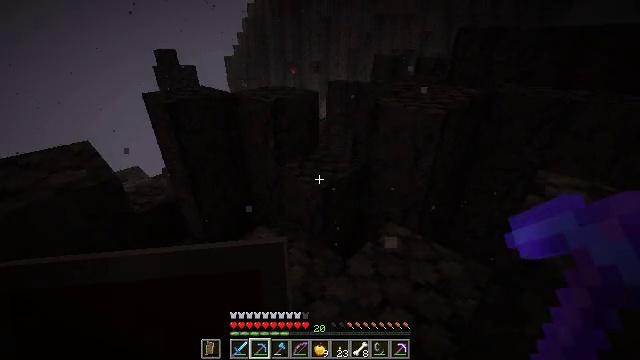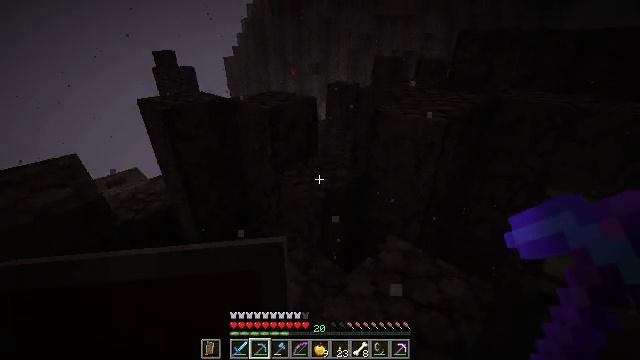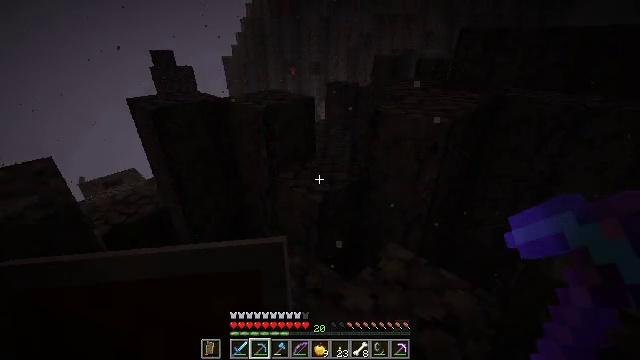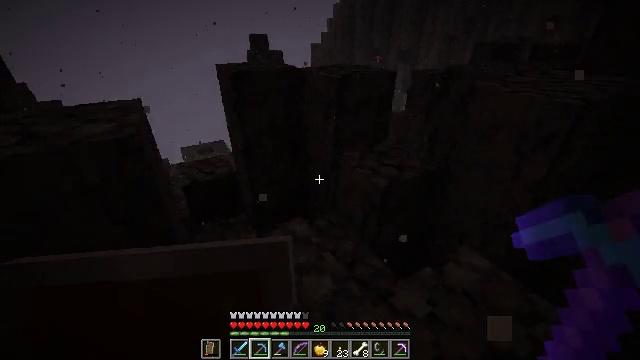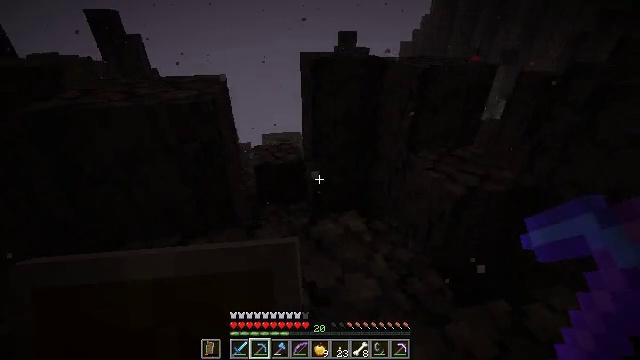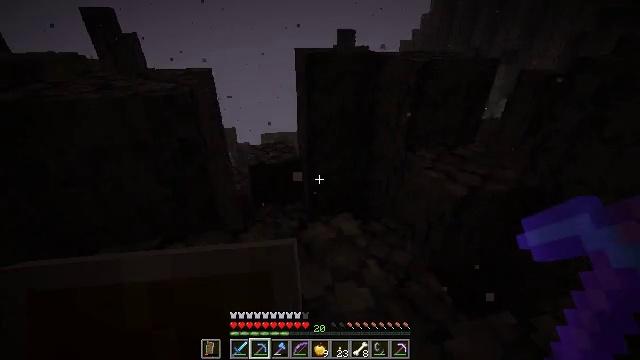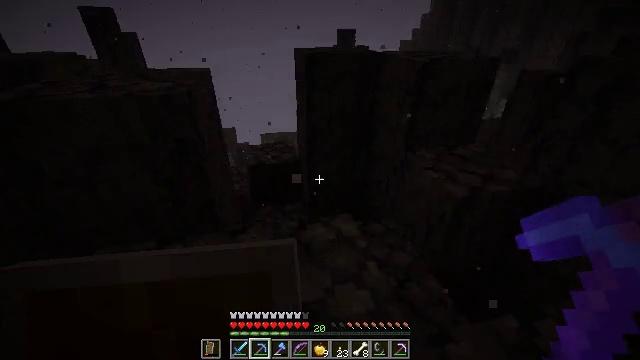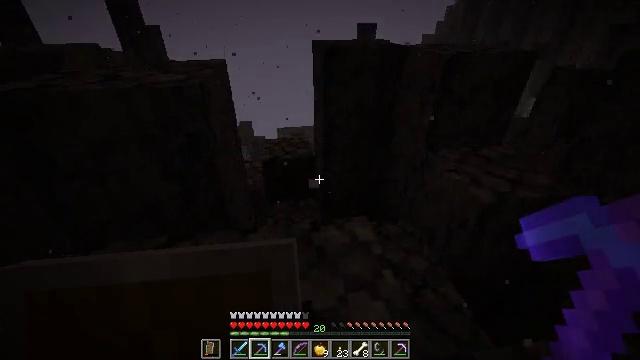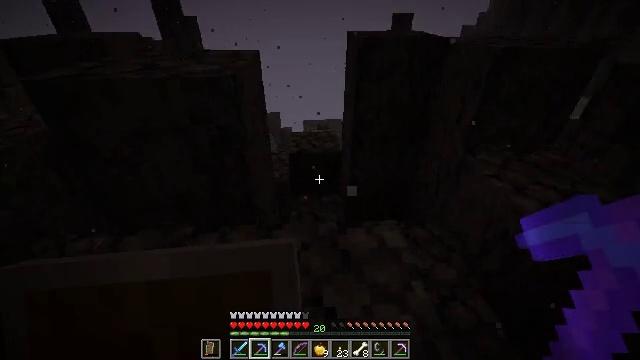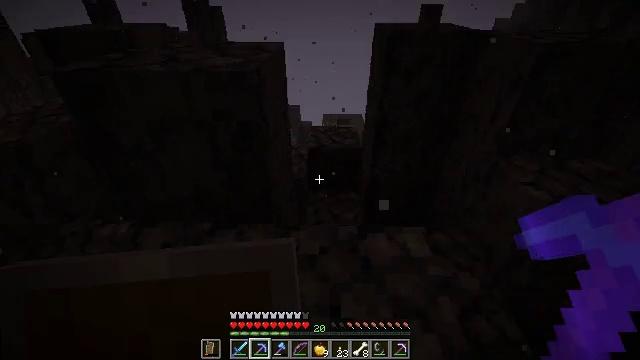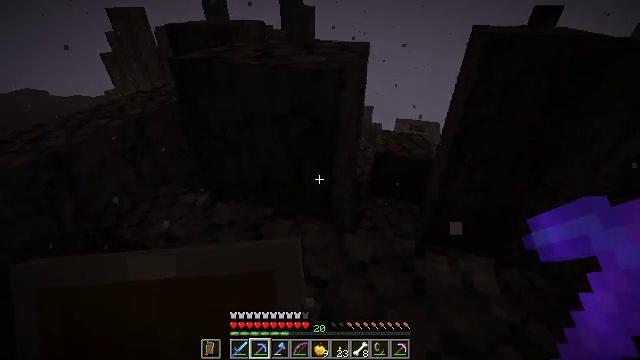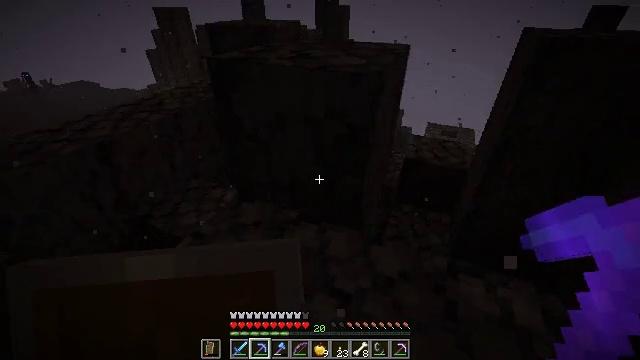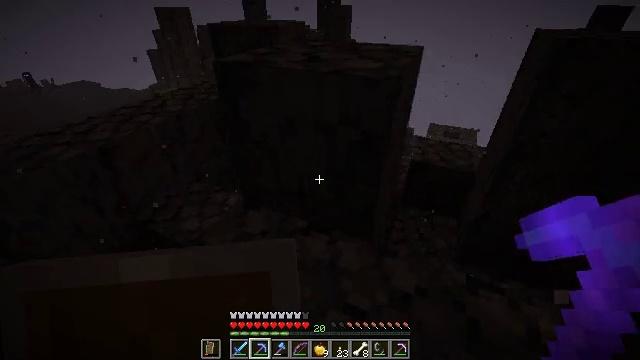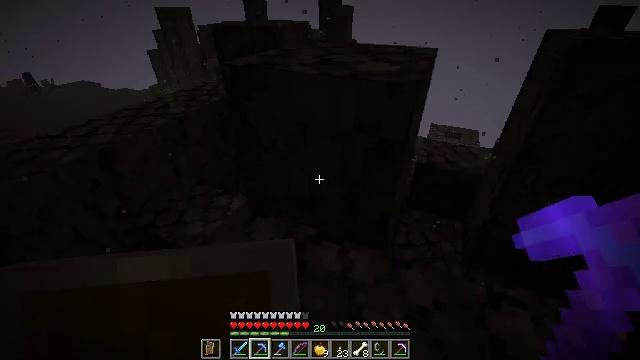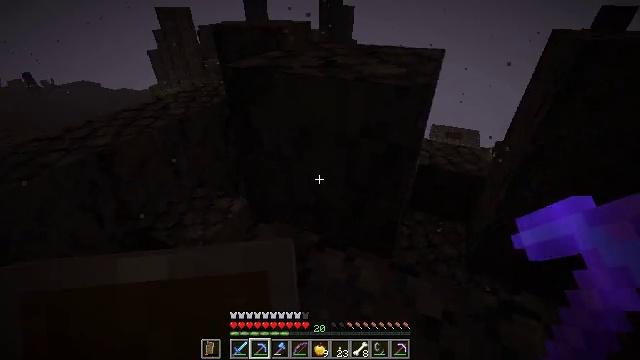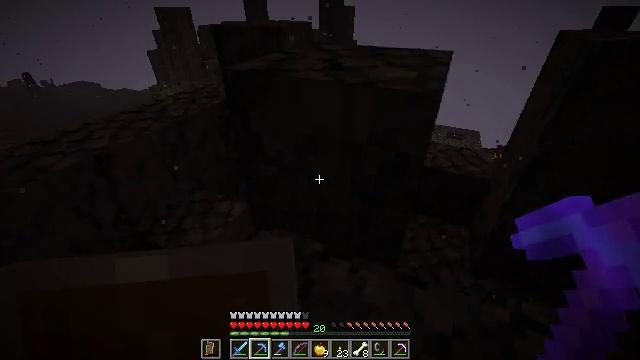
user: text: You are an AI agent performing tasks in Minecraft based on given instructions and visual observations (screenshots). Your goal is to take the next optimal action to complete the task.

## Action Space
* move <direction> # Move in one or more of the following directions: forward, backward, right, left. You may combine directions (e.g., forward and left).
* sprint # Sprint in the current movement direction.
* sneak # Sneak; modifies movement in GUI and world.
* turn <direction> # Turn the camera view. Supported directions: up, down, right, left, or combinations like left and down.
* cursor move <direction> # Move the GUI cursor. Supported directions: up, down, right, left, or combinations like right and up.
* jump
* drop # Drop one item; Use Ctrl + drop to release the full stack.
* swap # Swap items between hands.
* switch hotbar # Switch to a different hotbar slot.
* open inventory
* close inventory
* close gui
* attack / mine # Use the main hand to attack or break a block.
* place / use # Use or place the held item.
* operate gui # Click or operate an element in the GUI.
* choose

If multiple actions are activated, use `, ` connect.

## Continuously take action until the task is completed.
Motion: motion action
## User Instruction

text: Hunt the magma cube.
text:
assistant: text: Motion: move forward and move right, jump
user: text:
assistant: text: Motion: move forward and move right, sneak
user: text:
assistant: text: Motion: move forward and move right, sneak, turn left and down
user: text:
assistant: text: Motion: move forward, sneak, turn left
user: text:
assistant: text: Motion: move forward and move left, sneak
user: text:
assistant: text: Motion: move forward and move left, sneak
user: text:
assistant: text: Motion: move forward and move left, sneak, turn left and down
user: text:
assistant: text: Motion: move forward and move left, sneak, turn left and down
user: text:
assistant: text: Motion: move forward, sneak, turn left and down
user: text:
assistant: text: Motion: move forward and move left, sneak, turn left
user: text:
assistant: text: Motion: move forward and move left, sneak, turn left
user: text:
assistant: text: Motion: move forward and move left, sneak
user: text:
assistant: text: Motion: move forward and move left, sneak
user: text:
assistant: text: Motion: move forward, sneak
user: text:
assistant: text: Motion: move forward, sneak
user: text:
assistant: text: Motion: move forward, sneak
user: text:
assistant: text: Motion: move forward, sneak, turn down
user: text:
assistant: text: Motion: move forward, sneak, turn down
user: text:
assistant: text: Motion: move forward, sneak, turn right and down
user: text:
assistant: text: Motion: move forward, sneak, turn right
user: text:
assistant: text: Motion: move forward, sneak
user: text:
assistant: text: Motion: sneak
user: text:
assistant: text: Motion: sneak
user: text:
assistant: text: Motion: sneak
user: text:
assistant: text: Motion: sneak
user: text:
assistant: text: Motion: sneak
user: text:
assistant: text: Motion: move forward, sneak
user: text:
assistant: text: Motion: move forward, sneak
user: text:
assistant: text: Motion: move forward, sneak
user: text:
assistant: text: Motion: move forward, sneak